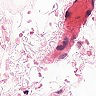
Metastatic tissue present: no